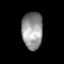
Tissue: prostate
Cell type: T cells
Senescence score: 0.3214
Nuclear area (px): 764
Mean DAPI intensity: 147.732